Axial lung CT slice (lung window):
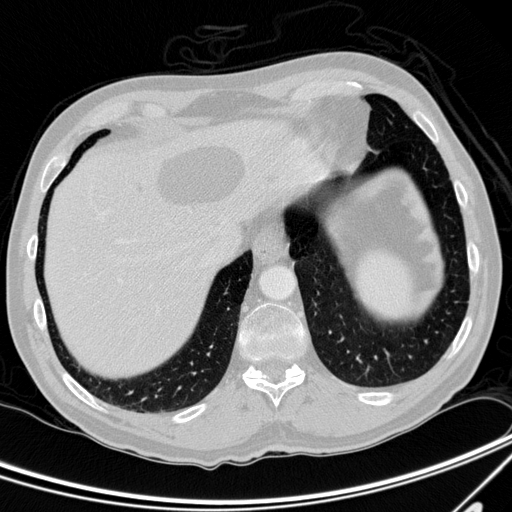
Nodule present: no